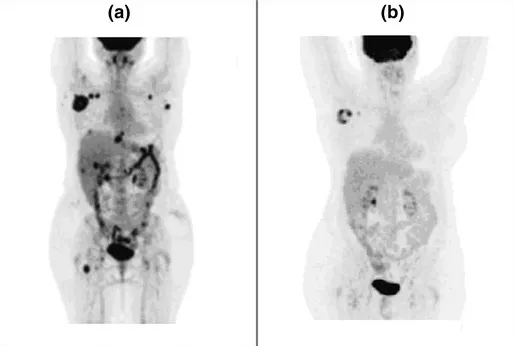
Fluorodeoxyglucose positron emission tomography (FDG-PET) performed in different times are shown: a FDG-PET performed in March 2013 (before trametinib treatment); b FDG-PET performed in May 2015 after 20 months of trametinib treatment.
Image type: radiology (pet)